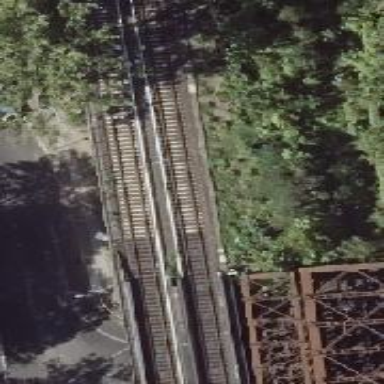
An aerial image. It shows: Railway milestone.